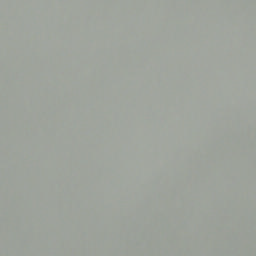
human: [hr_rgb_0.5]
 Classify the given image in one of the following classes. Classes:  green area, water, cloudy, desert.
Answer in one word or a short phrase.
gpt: cloudy